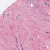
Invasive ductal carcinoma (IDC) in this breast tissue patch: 1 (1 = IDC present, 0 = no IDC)